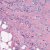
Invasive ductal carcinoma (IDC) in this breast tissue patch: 1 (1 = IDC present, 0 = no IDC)